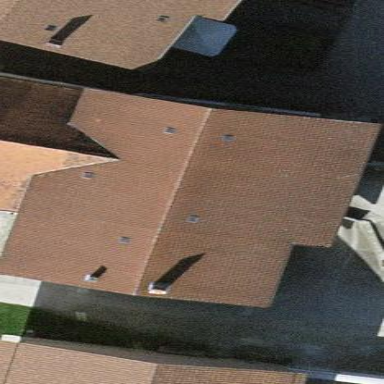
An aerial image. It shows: Farm building with gabled roof.